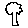
Label: tree